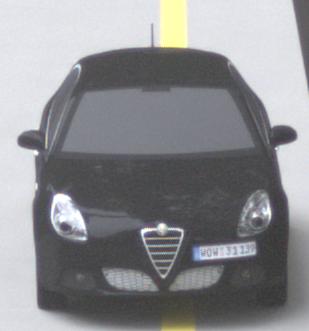
Make: Alfa Romeo
Model: Giulietta 1.4 TB 16V
Detailed model: Giulietta (940)
Model produced from: 2010/05
Model produced until: 2013/03
Doors: 5
Color: black
Road condition: dry road
Daytime: morning or afternoon
Contrast: low contrast